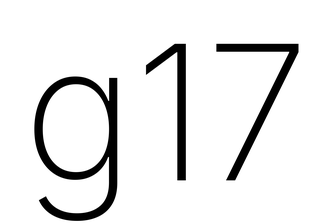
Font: Inter_ExtraLight